Question: I have a cylinder in A-Frame with a texture applied to the outside. I want to make this an igloo I can go inside. How do I apply the texture also to the inside of the cylinder?
'''
<a-cylinder></a-cylinder>
<a-entity geometry="primitive: cylinder" material="src: #texture"></a-entity>
'''

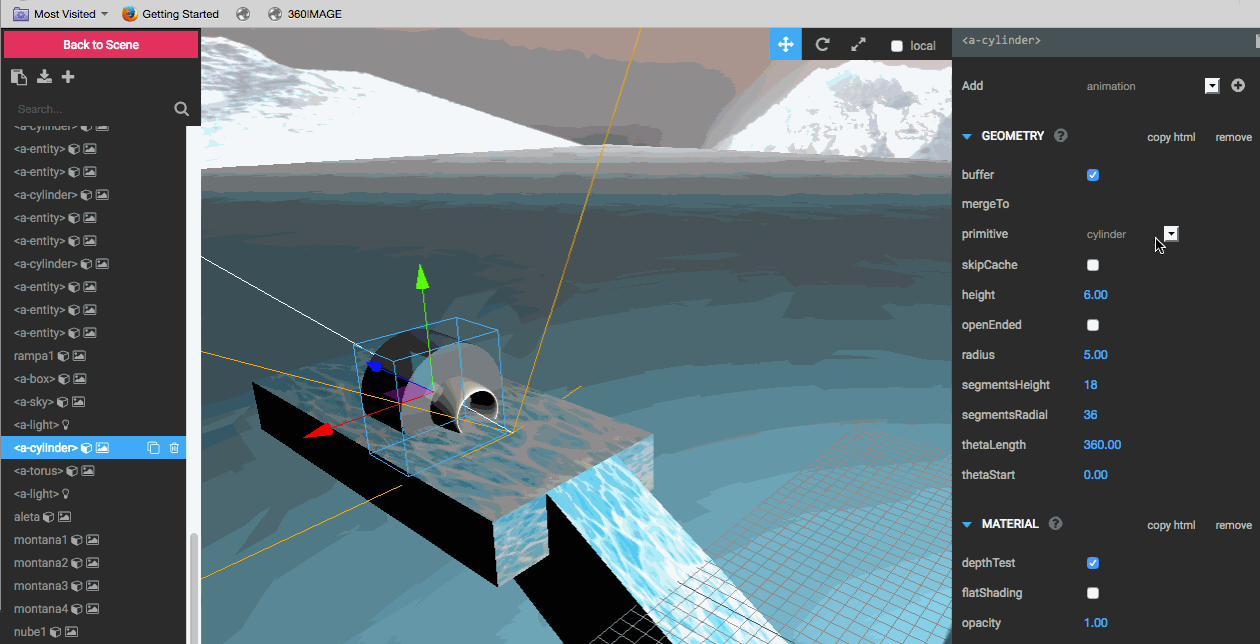
Answer: You can set the 'material.side' to 'double' to render on both sides of the mesh. <URL>
'''
<a-cylinder side="double"></a-cylinder>
<a-entity geometry="primitive: cylinder" material="src: #texture; side: double"></a-entity>
'''